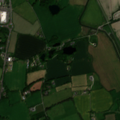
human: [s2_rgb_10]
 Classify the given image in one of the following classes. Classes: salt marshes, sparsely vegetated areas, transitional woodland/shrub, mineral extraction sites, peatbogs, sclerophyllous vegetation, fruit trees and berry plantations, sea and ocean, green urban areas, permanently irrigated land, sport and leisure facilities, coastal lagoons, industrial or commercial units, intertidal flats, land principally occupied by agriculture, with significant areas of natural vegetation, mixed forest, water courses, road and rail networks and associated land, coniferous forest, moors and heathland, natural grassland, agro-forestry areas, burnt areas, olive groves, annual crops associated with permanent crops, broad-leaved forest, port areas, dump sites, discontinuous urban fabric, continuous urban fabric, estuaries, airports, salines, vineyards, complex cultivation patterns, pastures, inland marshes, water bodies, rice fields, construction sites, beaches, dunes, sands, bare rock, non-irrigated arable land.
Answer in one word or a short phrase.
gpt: industrial or commercial units, non-irrigated arable land, pastures, mixed forest